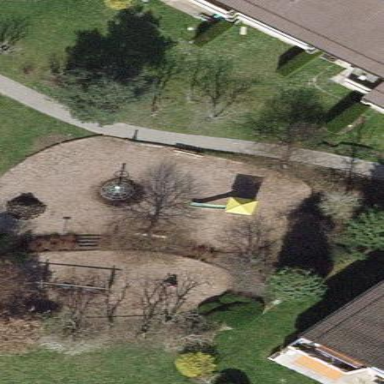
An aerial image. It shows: Playground area for leisure activities on the land.